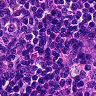
Metastatic tissue present: no